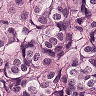
Metastatic tissue present: yes